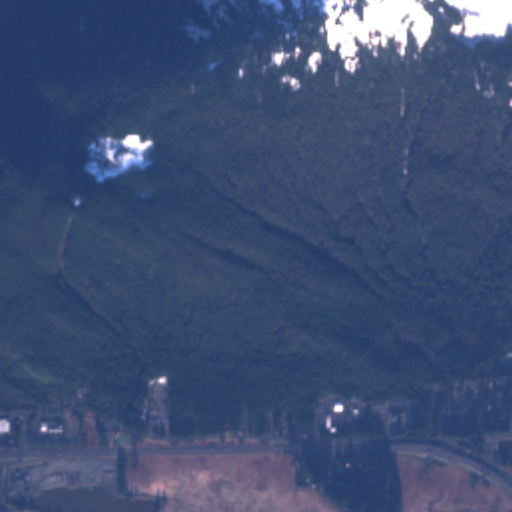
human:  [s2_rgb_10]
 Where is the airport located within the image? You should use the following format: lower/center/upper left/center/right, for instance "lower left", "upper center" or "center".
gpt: The airport is located in the lower left of the image.
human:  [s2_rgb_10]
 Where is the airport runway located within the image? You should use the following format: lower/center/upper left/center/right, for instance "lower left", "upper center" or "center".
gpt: The airport runway is located in the lower left of the image.
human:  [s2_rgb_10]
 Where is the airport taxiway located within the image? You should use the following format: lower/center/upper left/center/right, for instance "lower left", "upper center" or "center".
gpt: The airport taxiway is located in the lower left of the image.
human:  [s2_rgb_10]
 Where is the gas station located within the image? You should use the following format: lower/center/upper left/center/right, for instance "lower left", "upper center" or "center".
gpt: The gas station is located in the lower left of the image.
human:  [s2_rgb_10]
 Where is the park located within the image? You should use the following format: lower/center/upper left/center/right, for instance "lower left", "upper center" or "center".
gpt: The park is located in the lower right of the image.
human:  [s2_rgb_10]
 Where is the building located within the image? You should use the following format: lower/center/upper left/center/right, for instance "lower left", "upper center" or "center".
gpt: The building is located in the lower of the image.
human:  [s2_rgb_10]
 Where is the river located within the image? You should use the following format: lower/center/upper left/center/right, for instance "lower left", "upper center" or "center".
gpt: The river is located in the lower right of the image.
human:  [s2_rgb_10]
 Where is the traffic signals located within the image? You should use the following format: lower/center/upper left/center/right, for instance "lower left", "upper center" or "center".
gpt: The traffic signals is located in the lower right of the image.
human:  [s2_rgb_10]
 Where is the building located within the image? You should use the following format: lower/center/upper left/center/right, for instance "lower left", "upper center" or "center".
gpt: The building is located in the lower of the image.
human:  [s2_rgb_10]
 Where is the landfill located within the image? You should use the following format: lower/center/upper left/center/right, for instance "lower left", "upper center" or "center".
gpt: There is no landfill in the image.